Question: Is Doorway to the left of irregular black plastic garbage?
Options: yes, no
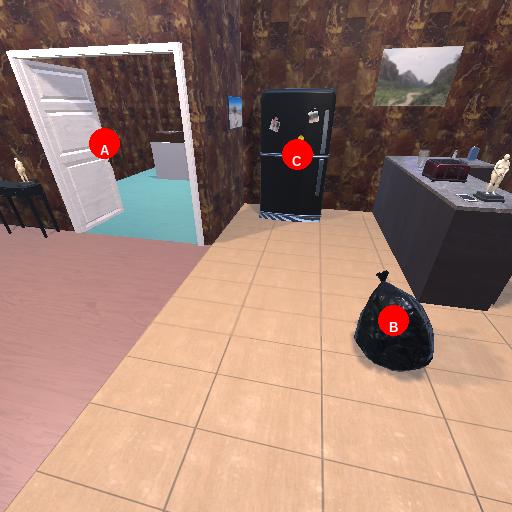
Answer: yes